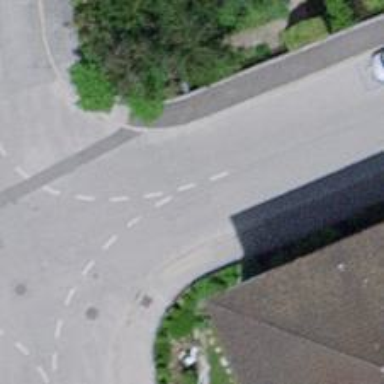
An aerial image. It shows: Unmarked crossing on footway.